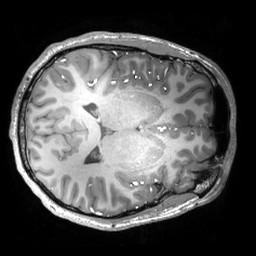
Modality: T1w
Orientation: axial
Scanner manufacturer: philips
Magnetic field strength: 7 T
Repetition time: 0.008 s
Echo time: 0.001974 s